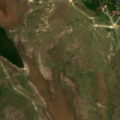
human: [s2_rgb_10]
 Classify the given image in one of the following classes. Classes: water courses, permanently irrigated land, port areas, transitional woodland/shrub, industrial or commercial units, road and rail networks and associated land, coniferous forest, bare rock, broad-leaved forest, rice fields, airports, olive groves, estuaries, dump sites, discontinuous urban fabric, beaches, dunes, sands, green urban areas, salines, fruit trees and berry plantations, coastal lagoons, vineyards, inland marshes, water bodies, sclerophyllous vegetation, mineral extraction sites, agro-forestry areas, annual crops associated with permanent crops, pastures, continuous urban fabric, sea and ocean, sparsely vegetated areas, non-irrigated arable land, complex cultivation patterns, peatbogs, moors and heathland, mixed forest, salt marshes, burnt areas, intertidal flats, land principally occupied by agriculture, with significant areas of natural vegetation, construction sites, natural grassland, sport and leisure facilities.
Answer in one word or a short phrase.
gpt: discontinuous urban fabric, non-irrigated arable land, pastures, inland marshes